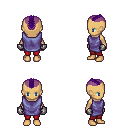
a pixel art fantasy rpg character, female body template, human, tanned skin, chain tabard jacket, red pants, purple short mohawk hairstyle, metal gloves, four views (front, back, left, right), 2x2 character sprite sheet, small pixel art, hard edges, no anti-aliasing